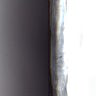
Metastatic tissue present: no